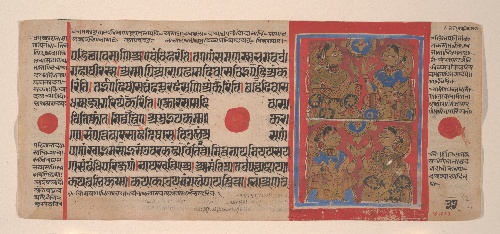
Date: 1461 (Samvat 1519)
Object type: Manuscript
Classification: Paintings
Medium: Ink, opaque watercolor, and gold on paper
Culture: India (Gujarat)
Dimensions: 4 3/8 x 10 1/8 in. (11.1 x 25.7 cm)
Department: Asian Art
Credit line: Rogers Fund, 1918
Accession year: 1918
Repository: Metropolitan Museum of Art, New York, NY
Tags: Women